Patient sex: M
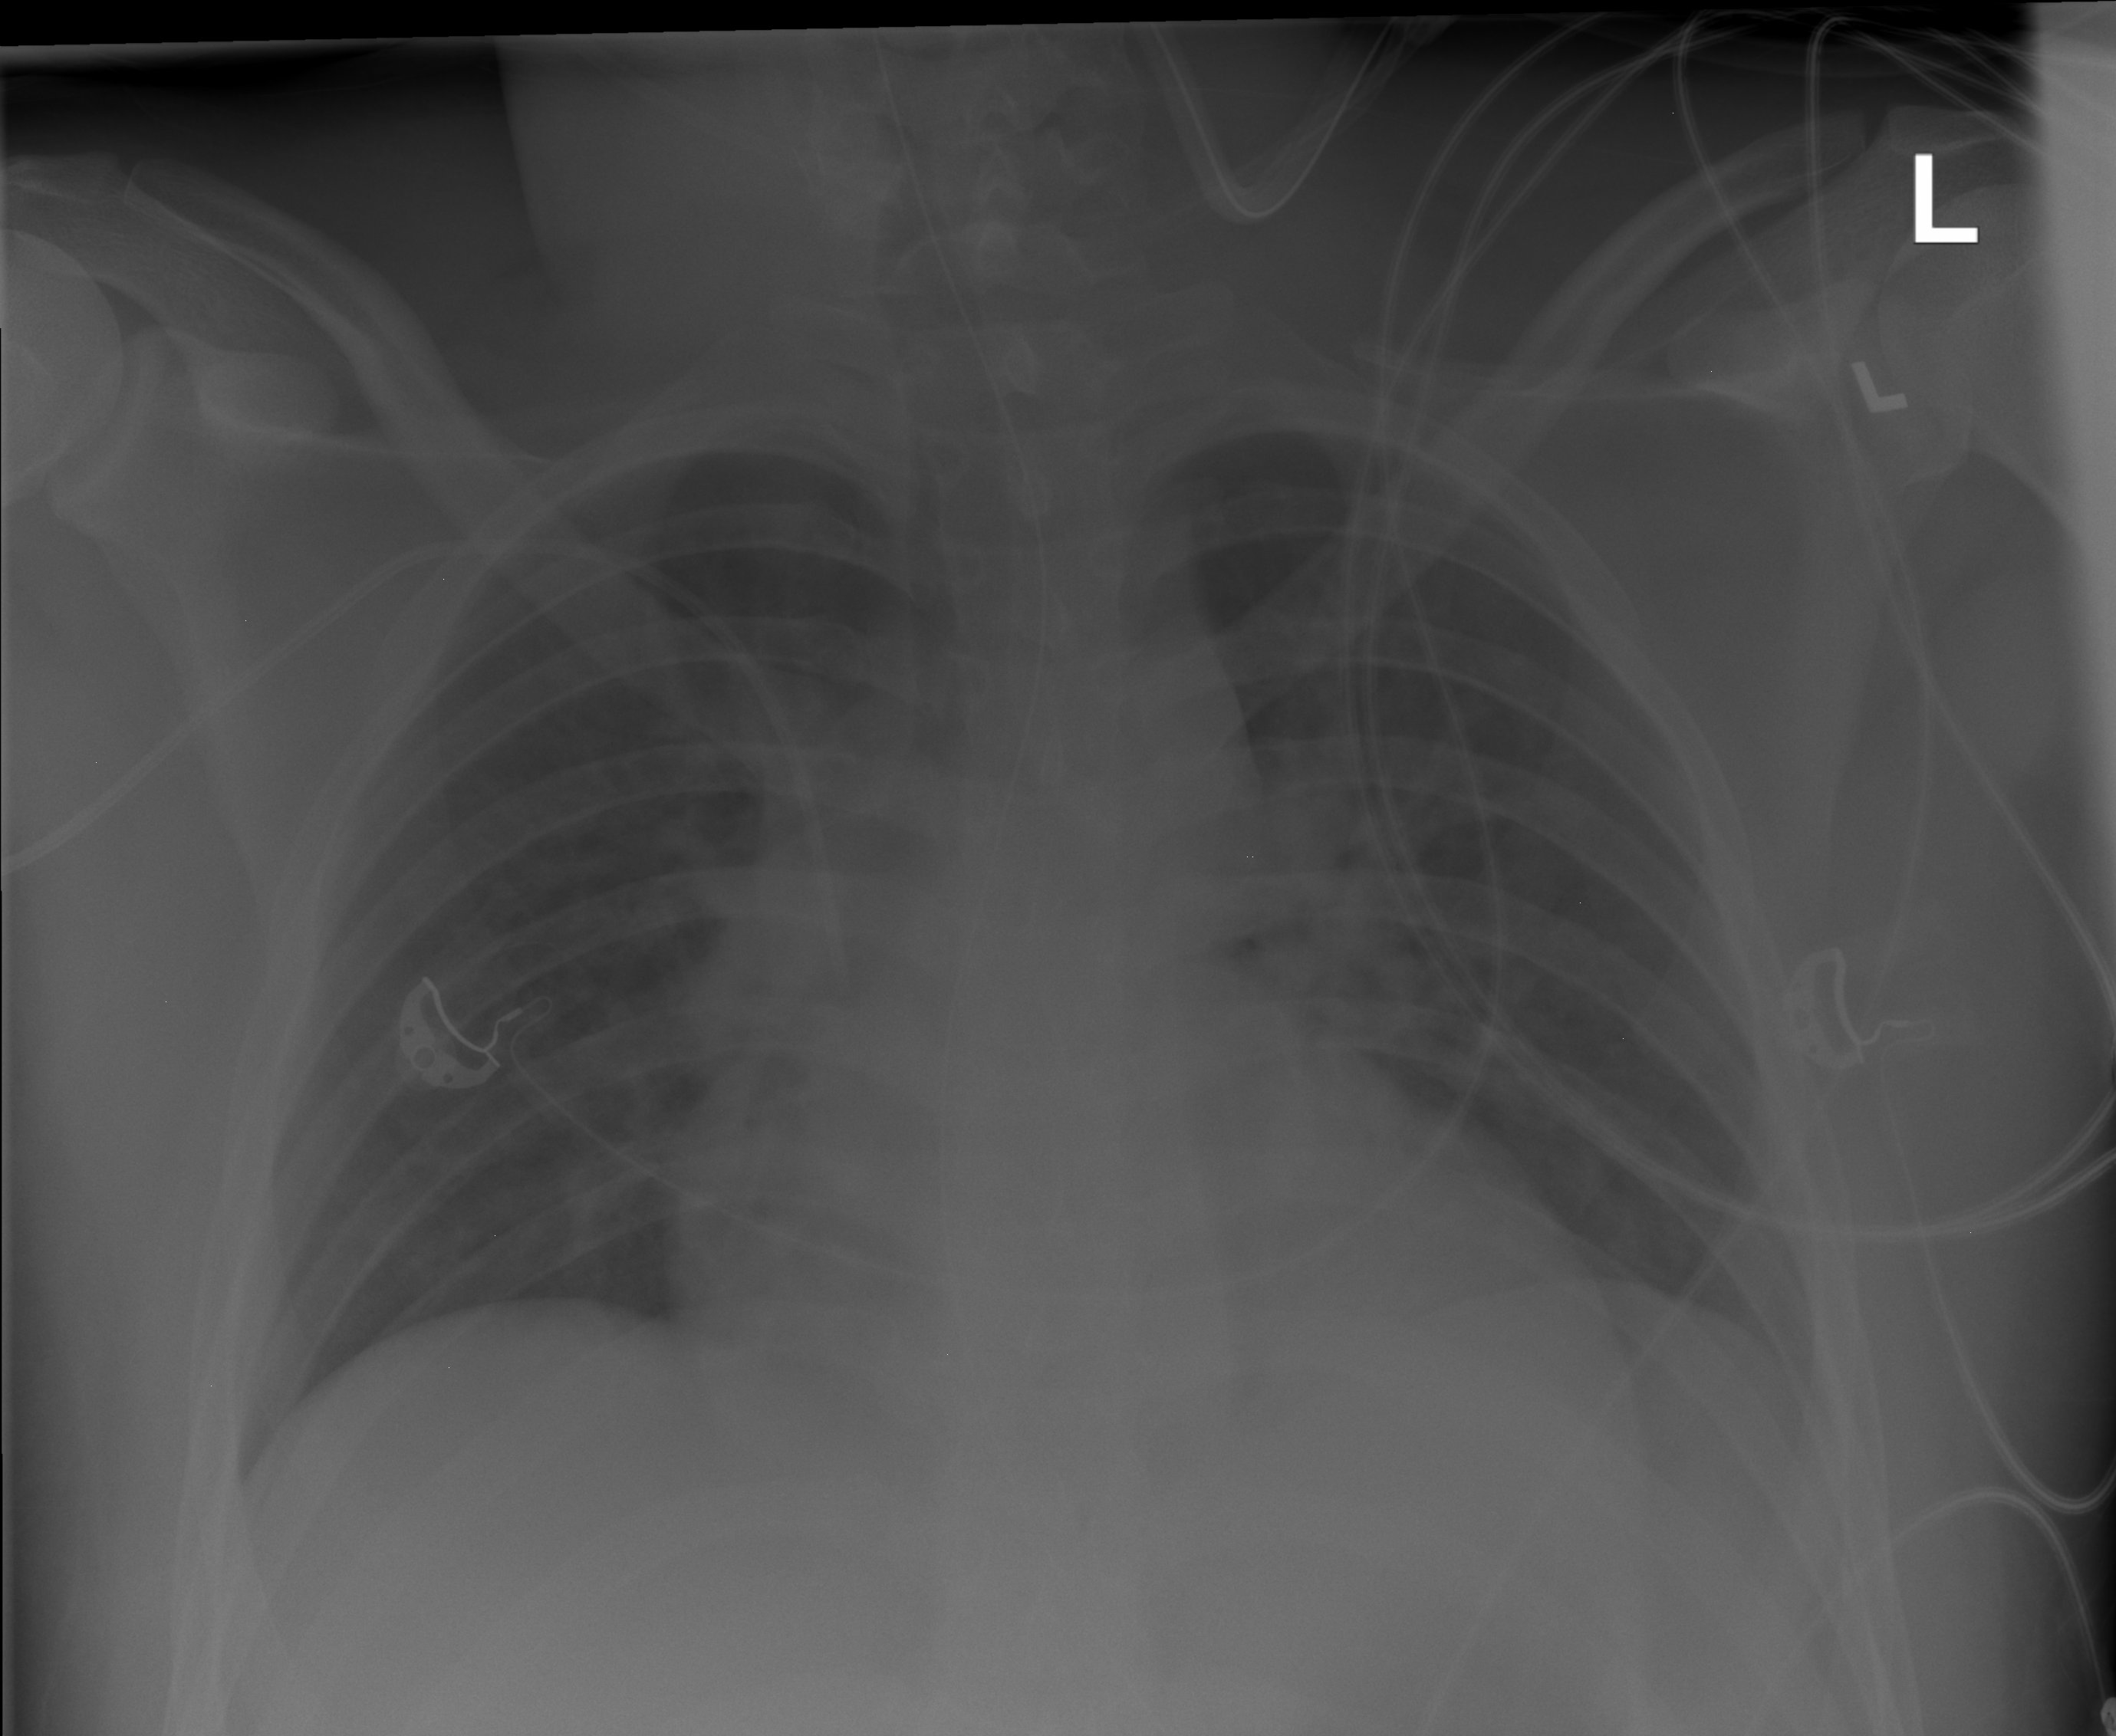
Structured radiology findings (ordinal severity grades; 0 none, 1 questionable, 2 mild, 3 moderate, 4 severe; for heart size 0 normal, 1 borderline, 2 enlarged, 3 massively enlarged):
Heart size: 0
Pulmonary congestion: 0
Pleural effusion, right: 0
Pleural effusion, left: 0
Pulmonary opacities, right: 0
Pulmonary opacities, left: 1
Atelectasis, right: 0
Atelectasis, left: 0